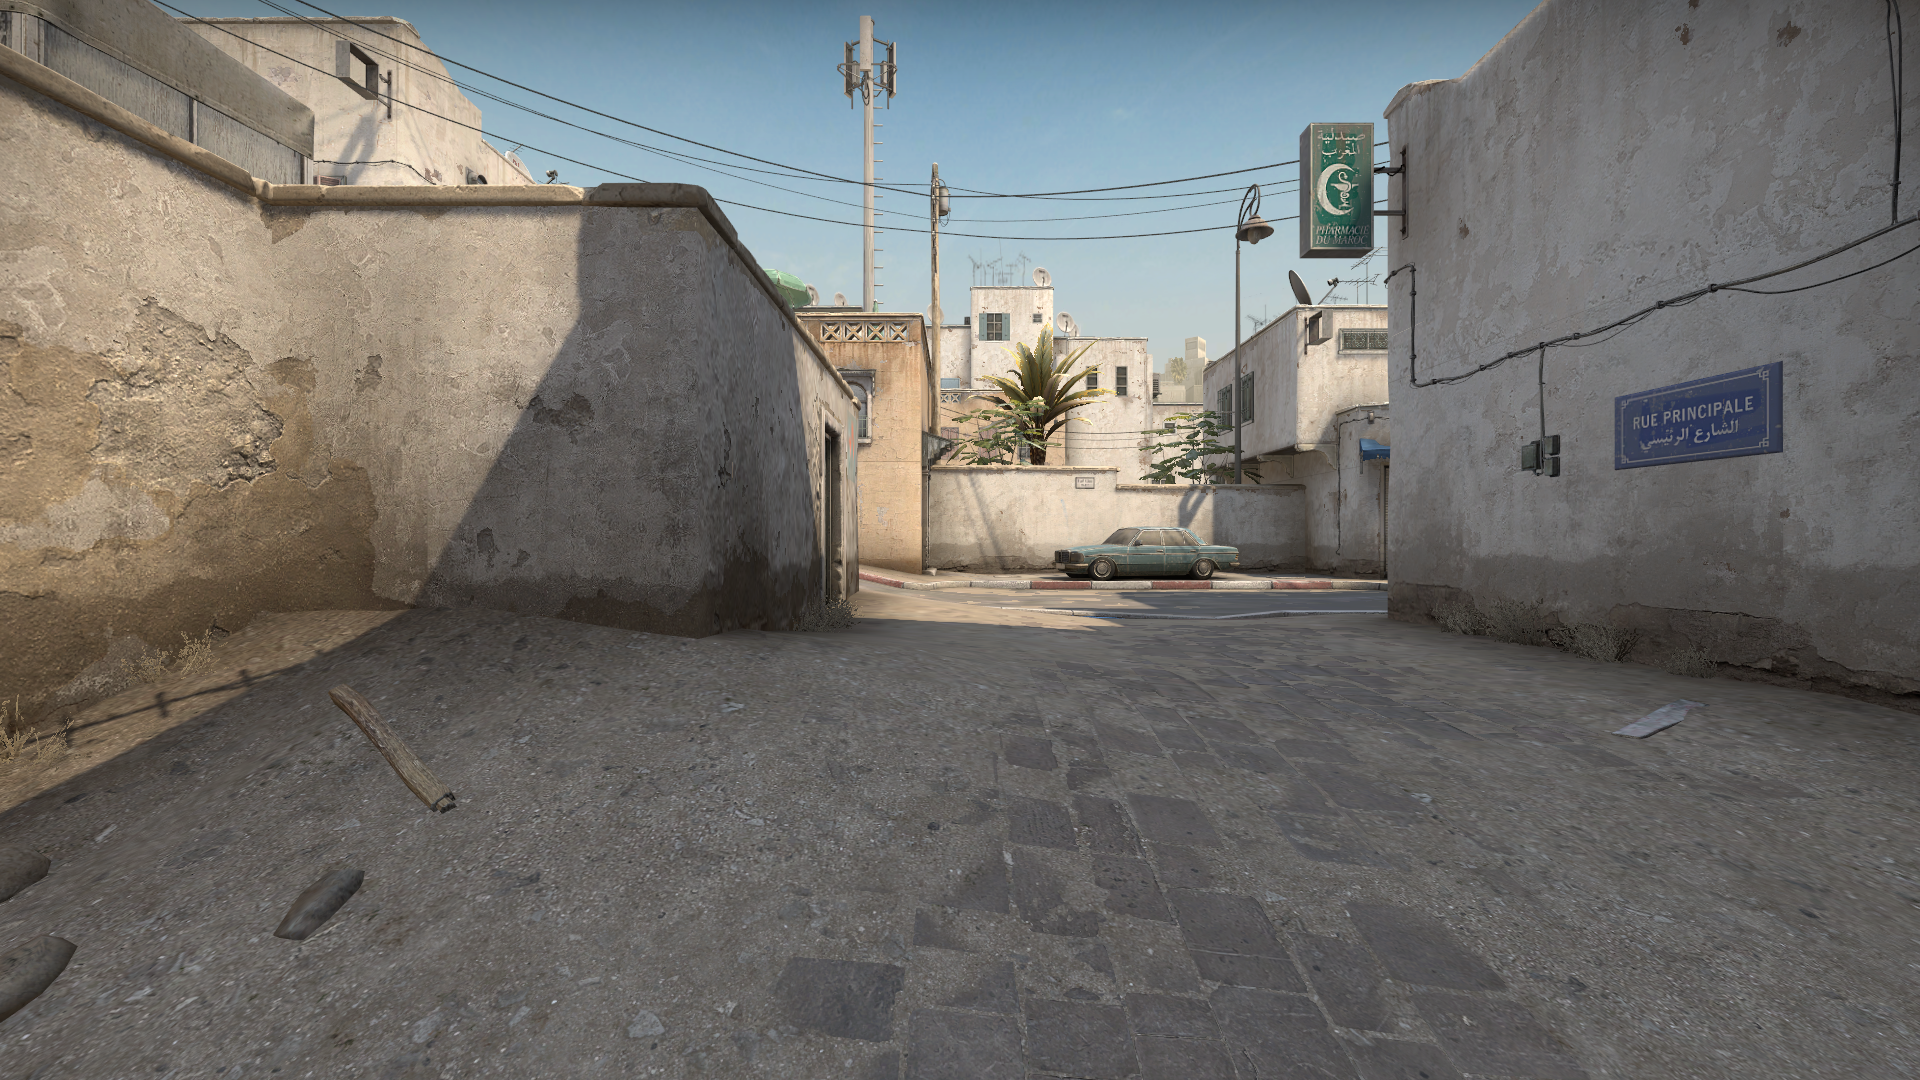
Map: de_dust2